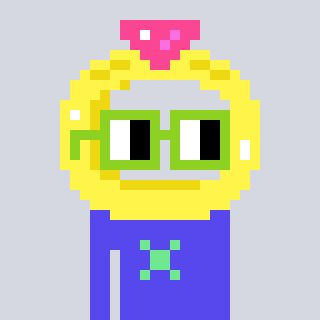
a pixel art character with square light green glasses, a ring-shaped head and a computerblue-colored body on a cool background